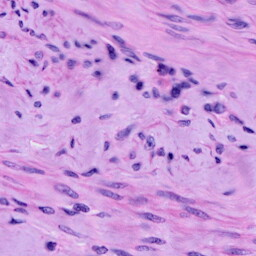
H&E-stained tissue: Cervix